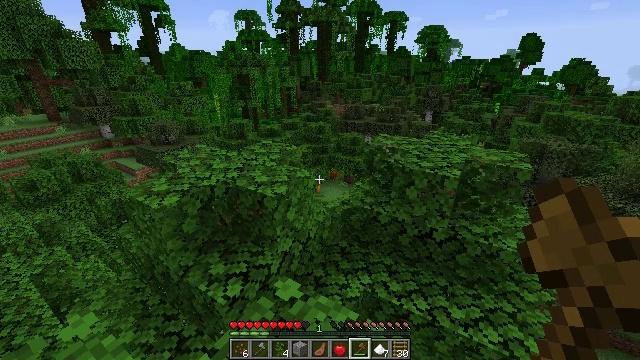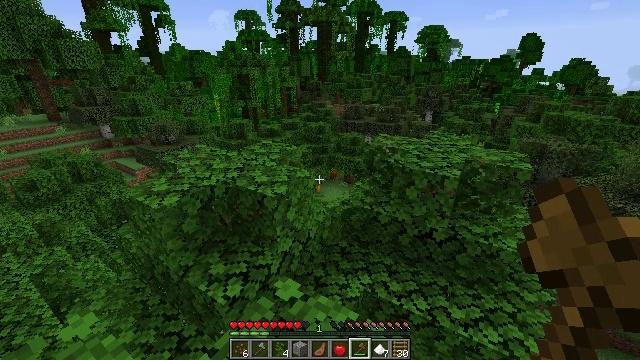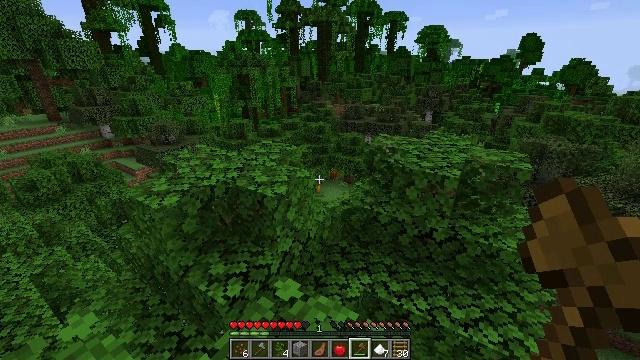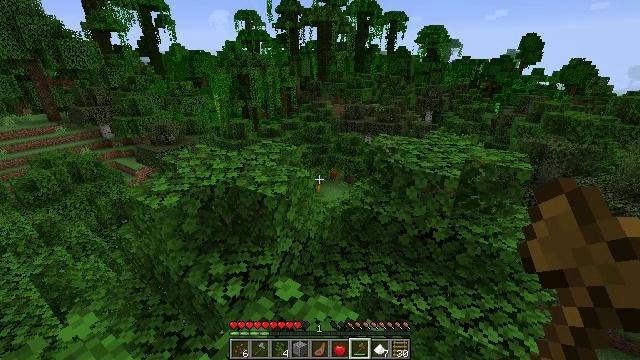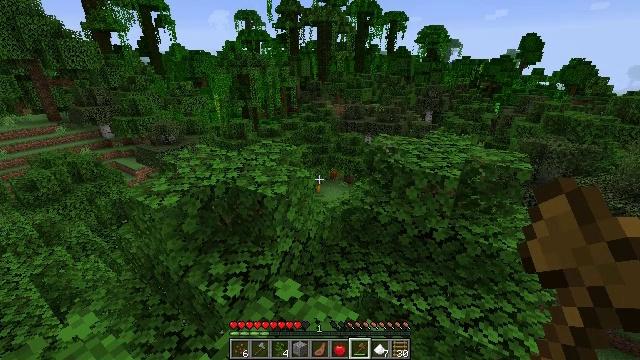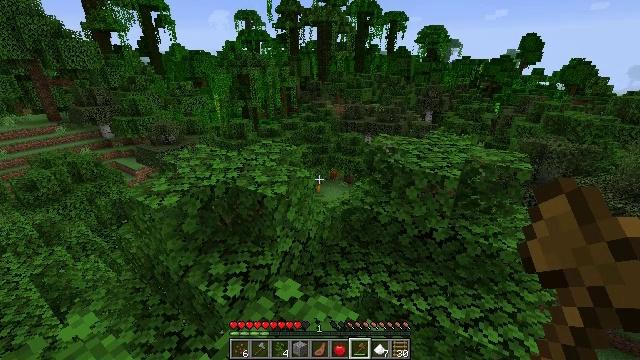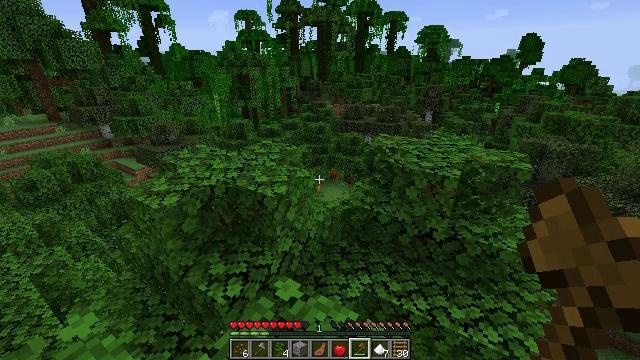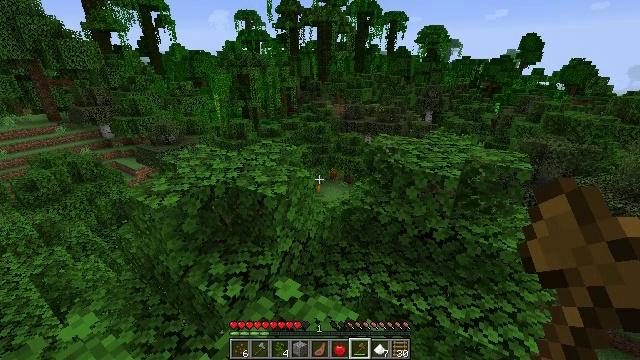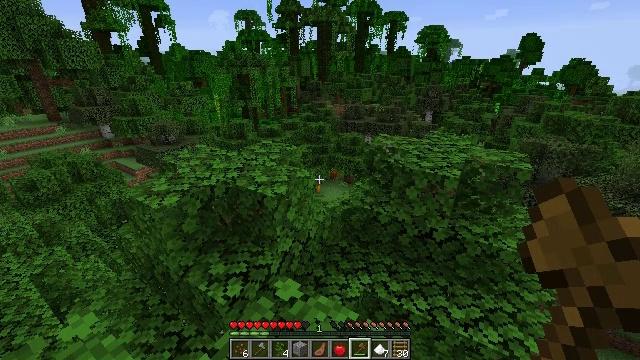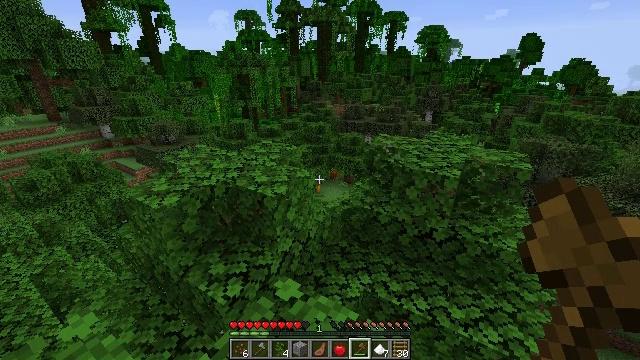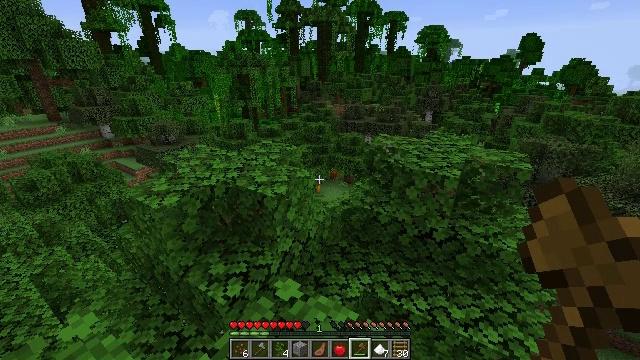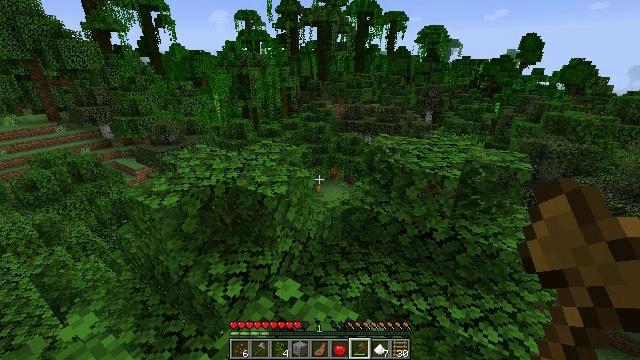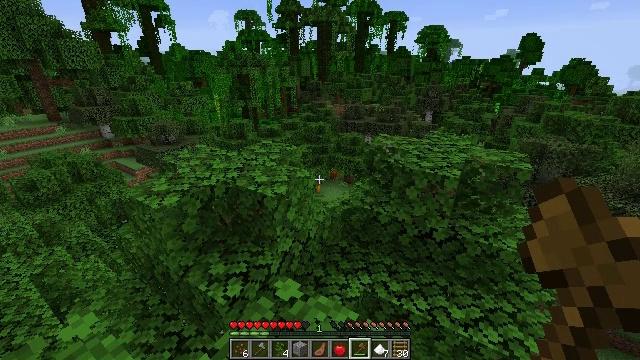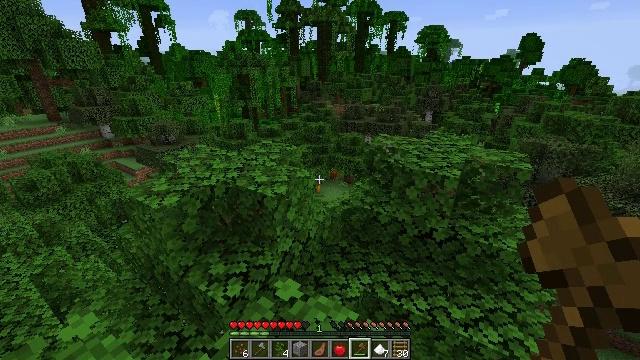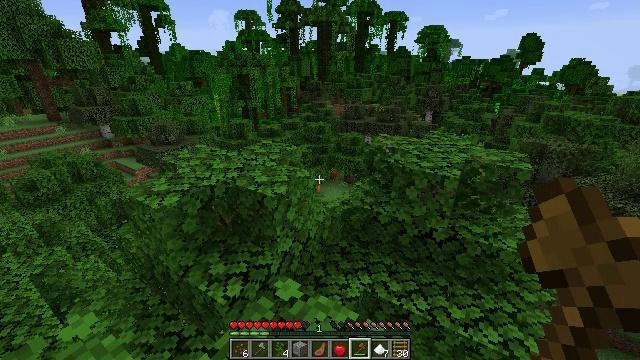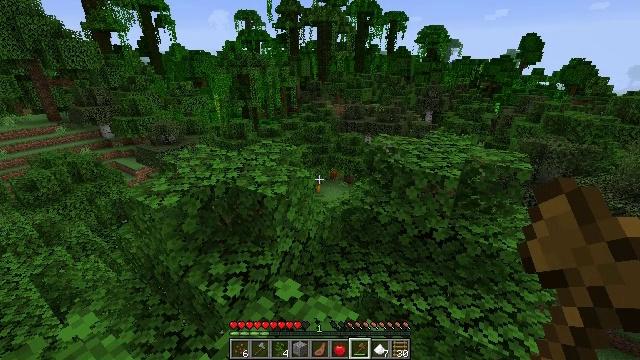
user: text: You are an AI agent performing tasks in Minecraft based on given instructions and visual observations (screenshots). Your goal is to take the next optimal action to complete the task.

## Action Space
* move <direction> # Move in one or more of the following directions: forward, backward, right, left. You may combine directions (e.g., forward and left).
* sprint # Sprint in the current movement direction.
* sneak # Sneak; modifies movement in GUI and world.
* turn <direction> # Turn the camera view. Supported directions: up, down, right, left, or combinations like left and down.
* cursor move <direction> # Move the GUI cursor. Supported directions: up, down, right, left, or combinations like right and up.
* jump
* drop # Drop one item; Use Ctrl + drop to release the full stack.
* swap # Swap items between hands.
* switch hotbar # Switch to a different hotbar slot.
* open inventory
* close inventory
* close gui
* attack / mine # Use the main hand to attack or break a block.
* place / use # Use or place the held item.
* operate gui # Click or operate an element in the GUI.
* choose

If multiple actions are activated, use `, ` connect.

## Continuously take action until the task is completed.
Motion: motion action
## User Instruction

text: Break the pumpkin to collect it.
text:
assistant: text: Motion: no_op
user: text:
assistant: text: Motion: no_op
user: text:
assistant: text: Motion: no_op
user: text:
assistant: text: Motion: no_op
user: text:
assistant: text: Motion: no_op
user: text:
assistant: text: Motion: no_op
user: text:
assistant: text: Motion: no_op
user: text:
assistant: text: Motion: no_op
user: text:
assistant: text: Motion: no_op
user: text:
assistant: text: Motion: no_op
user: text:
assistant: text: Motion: no_op
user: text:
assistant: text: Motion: no_op
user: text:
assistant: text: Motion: no_op
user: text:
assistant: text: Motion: no_op
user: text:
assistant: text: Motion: no_op
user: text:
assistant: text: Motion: no_op
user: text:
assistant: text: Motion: no_op
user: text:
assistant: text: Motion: no_op
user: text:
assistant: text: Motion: no_op
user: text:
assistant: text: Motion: no_op
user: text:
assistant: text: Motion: no_op
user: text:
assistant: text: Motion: no_op
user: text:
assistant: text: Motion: no_op
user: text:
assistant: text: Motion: no_op
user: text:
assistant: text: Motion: no_op
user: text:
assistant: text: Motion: no_op
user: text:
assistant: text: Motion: no_op
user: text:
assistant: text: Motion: no_op
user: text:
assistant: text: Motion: no_op
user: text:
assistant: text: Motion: no_op